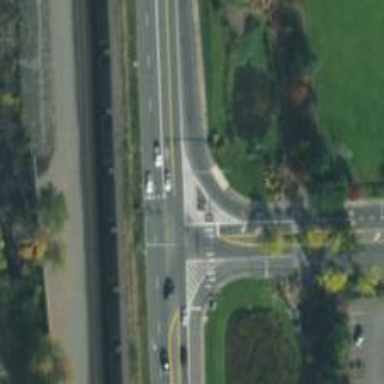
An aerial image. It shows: Secondary link road.